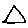
Label: triangle